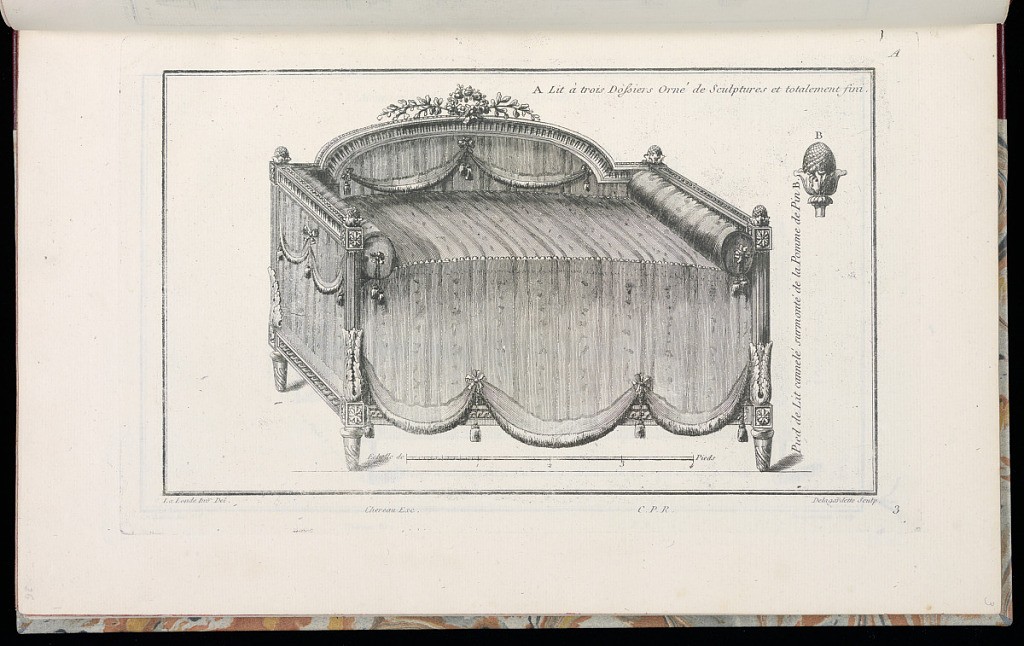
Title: Lit à trois Dossiers Orné de Sculptures et totalement fini
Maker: Richard de Lalonde, French, active 1780–96
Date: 1775-1788
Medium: Etching on off-white laid paper
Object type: Print
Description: Design for a bed with three sideboards. The bed has a textile pattern of striped and vertical flowers. It is carved with rosettes, bead course, fluting, guilloche, and a floral wreath with crossed branches at top. At right is a design for a carved pinecone for the bed legs. The plate is signed and numbered.